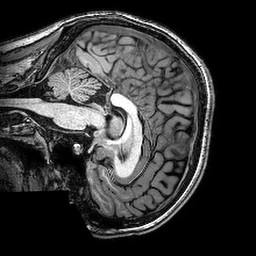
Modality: T1w
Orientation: sagittal
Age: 26
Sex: female
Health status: healthy
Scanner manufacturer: philips
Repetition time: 0.008192 s
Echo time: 0.00375 s